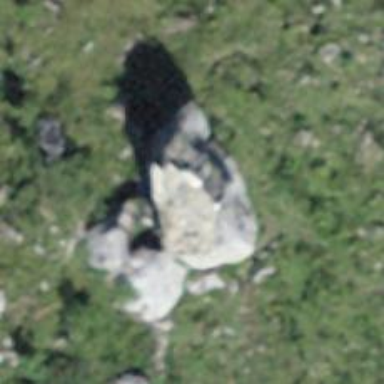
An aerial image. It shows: Natural rock formation.